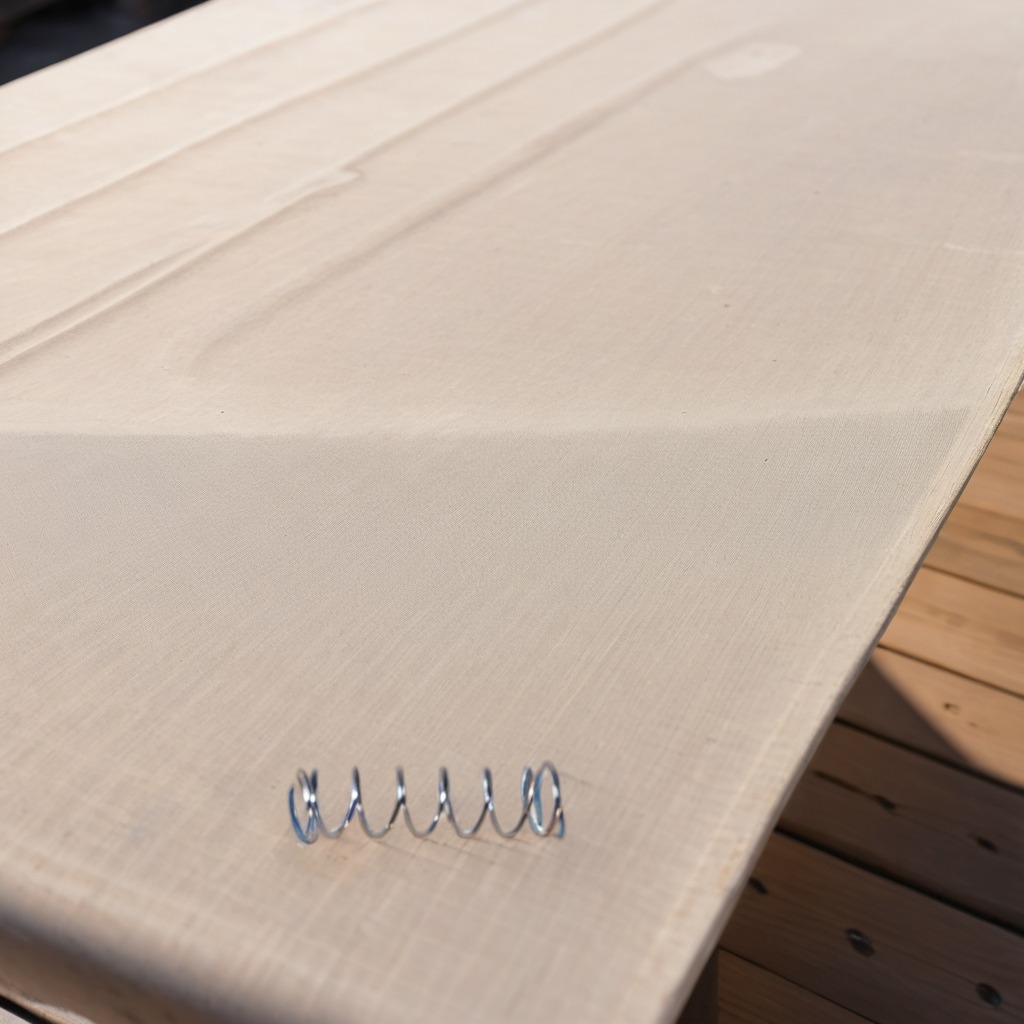
A coiled metal spring lies on the wooden table.